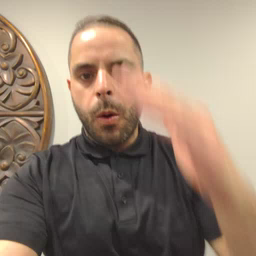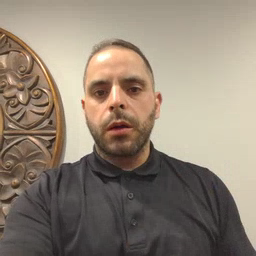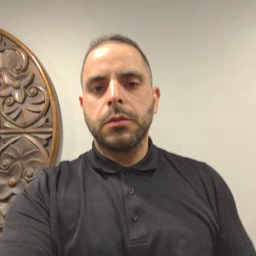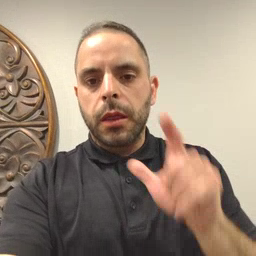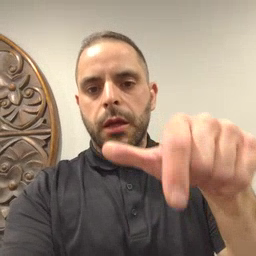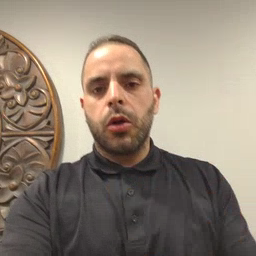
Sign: later